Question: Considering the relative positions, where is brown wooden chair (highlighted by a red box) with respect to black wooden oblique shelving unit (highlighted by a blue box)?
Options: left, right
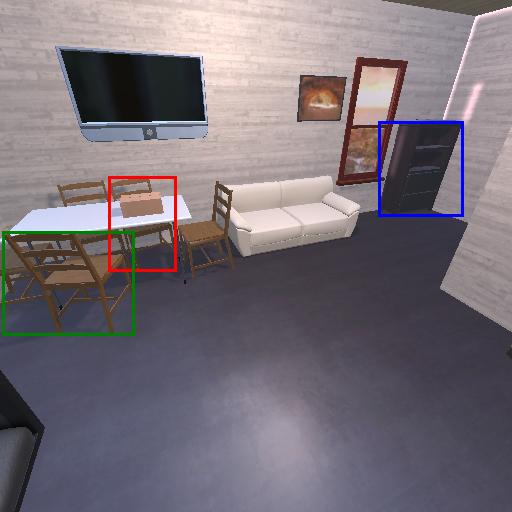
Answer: left